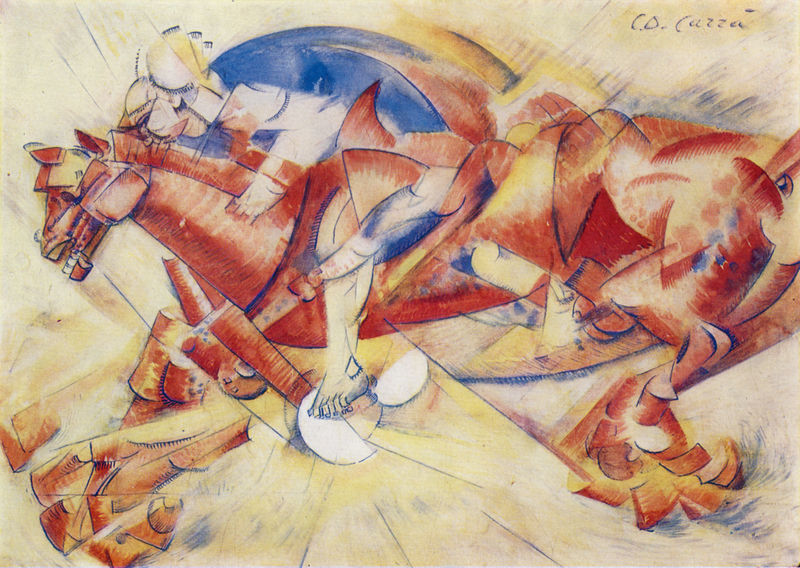
Titel: Il cavaliere rosso
Künstler: Carlo Carrà
Standort: Milano
Institution: Collezione R. Jucker
Schlagwörter: blau, fuß, himmel, kopf, körper, mann, gelb, kubismus, kubistisch, menschen, ocker, bewegung, braun, bunt, hut, mund, männer, orange, rücken, weiss, rot, beige, augen, mensch, signatur, sonne, auge, kreis, pferd, pferde, reiter, rund, beine, hufe, mähne, reiten, ritt, sattel, schnell, bein, schrift, papier, italien, moderne, laufen, abstrakt, modern, formen, linien, signiert, füsse, zehen, striche, abstraktion, rit, futurismus, unterschrift, form, strich, dynamik, rennen, hufen, geometrisch, zacken, gebiss, zähne, dynamisch, ross, pferderennen, geometrie, quadrat, geschwindigkeit, schnelligkeit, galopp, scherben, avantgarde, rot gelb, galoppieren, wettrennen, zersplittert, jockey, zacke, carra, dynamismus, fortbewegung, rennpferd, ross und reiter, carlo carra, c.d.cazza, cazza, zerspittert